Interaction volume radius: 5 \u00c5
Interaction volume height: 20 \u00c5
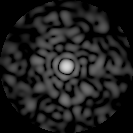
Disorder parameter: 0.8724